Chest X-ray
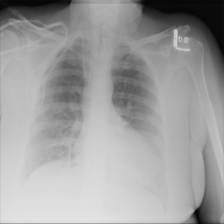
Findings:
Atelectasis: negative
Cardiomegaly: positive
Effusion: positive
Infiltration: negative
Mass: negative
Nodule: negative
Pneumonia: negative
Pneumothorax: negative
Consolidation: negative
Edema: negative
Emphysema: negative
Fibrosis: negative
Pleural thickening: negative
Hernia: negative